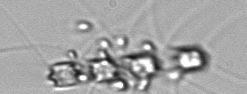
Label: Chaetoceros_didymus_TAG_external_flagellate